七年级 · 组合几何学
如图, $\angle 1=\angle 2=25^{\circ}$, 再加一个条件使得 $D E / / B C$, 且 $E F / / B D$, 你添加的条件是 $\qquad$ .

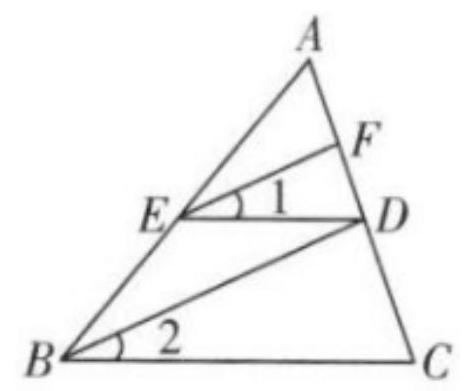
答案: 【答案】答案不唯一, 如 $\angle B D E=25^{\circ}$.

【解析】

【分析】

此题主要考查了平行线的判定, 正确掌握平行线的判定方法是解题关键. 直接利用平行线的判定方法分别分析得出答案.

【解答】

解: $\because \angle 1=\angle 2=25^{\circ}$,

当 $\angle B D E=25^{\circ}$ 时,

$\therefore \angle 1=\angle B D E, \angle 2=\angle B D E$,

$\therefore E F / / B D, D E / / B C$,

故答案为: 答案不唯一, 如 $\angle B D E=25^{\circ}$.